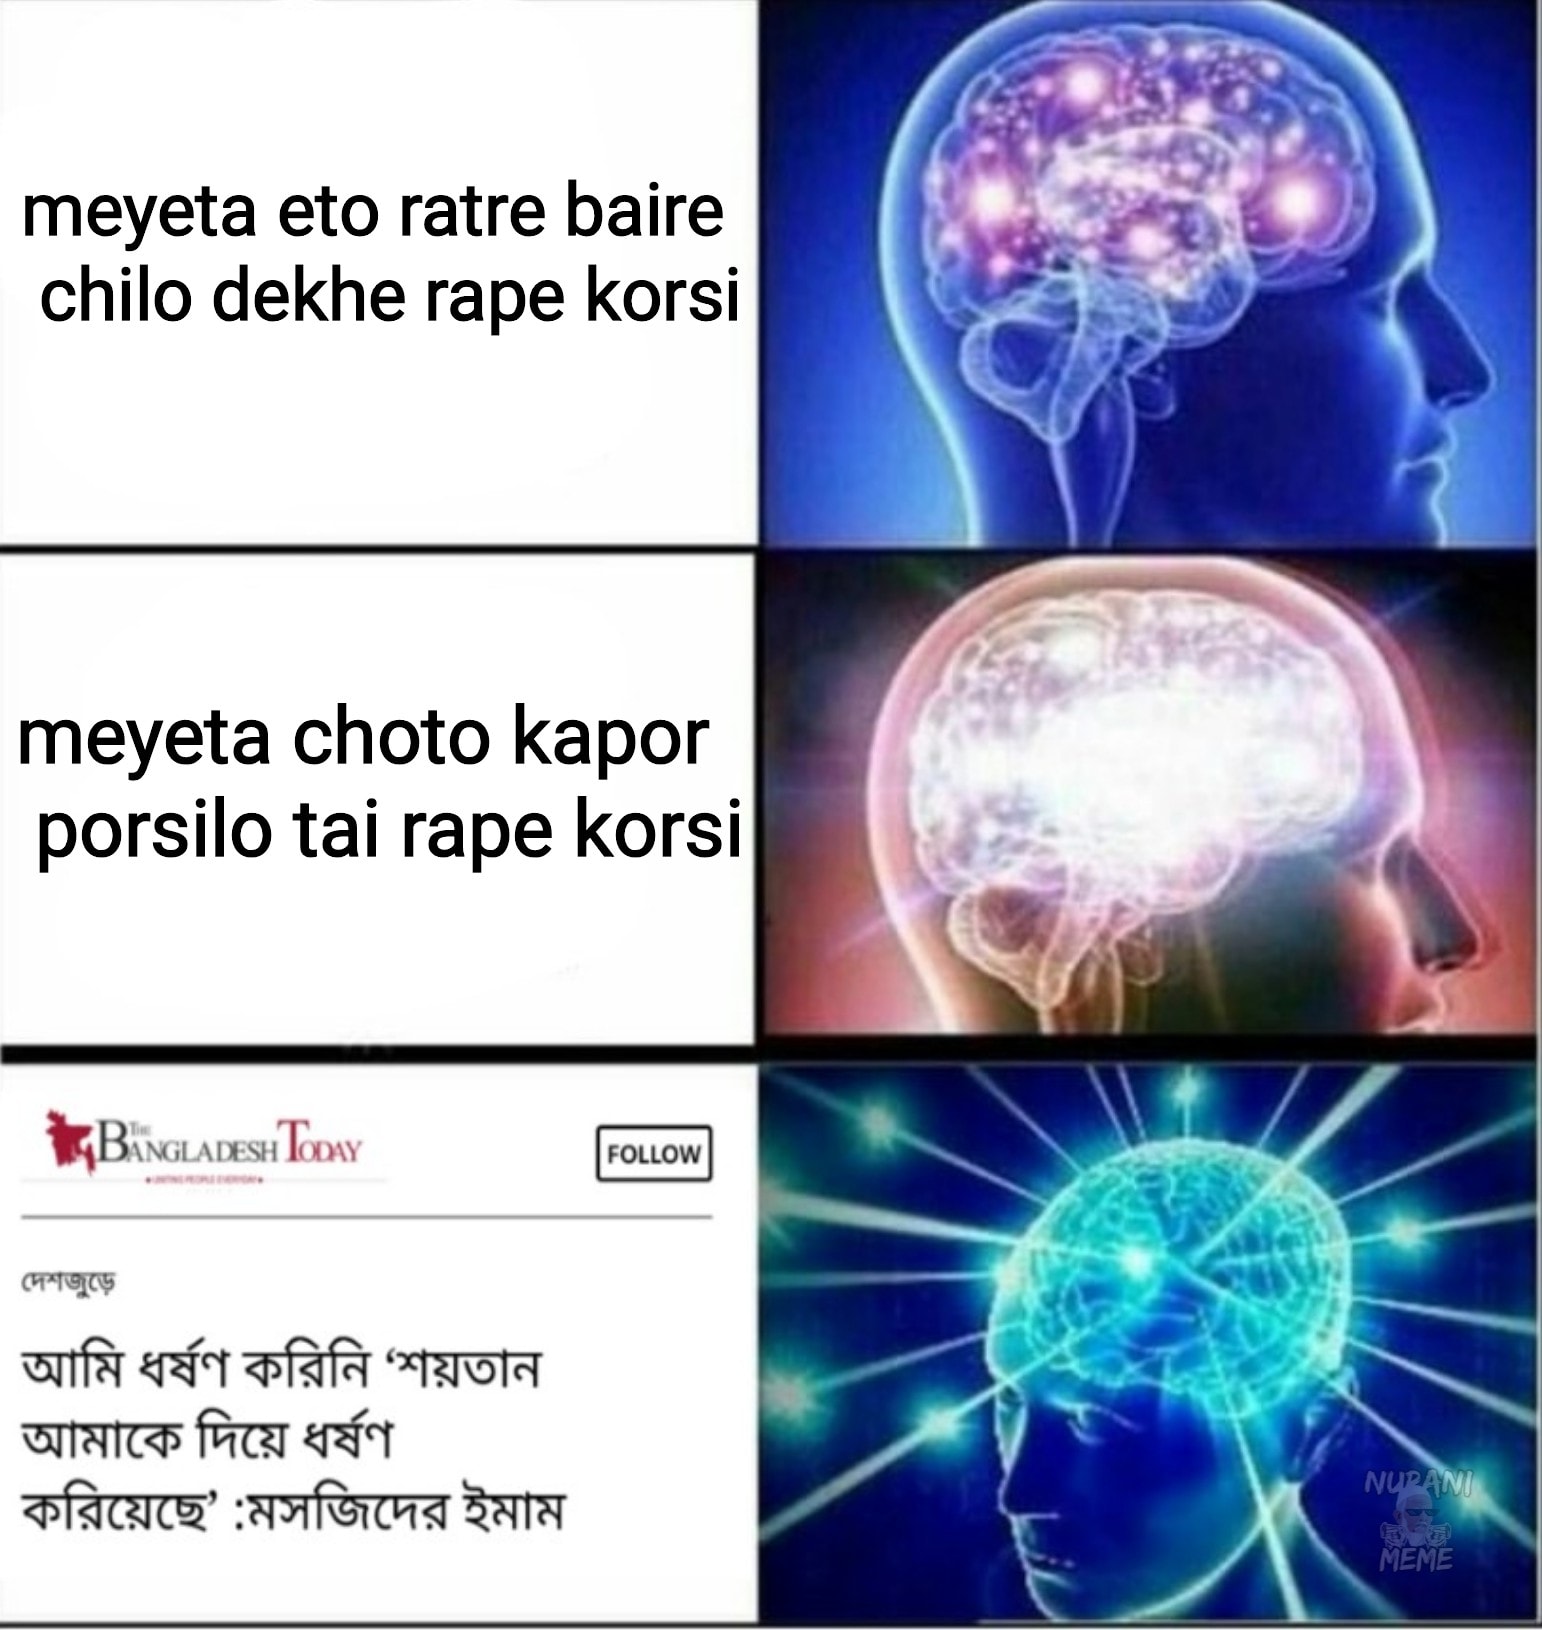
Caption: meyeta eto ratre baire chilo dekhe rape korsi     meyeta choto kapor porsilo tai rape korsi   আমি ধর্ষণ করিনি  'শয়তান আমাকে দিয়ে ধর্ষণ করিয়েছেঃ মসজিদের ইমাম
Label: hate